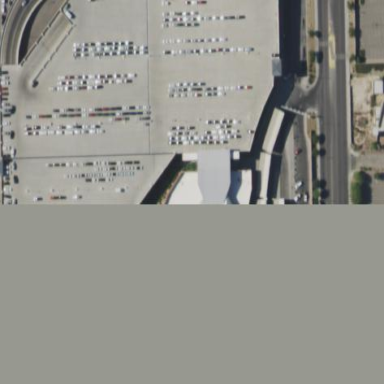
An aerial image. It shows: Commercial building hosting car rental service.